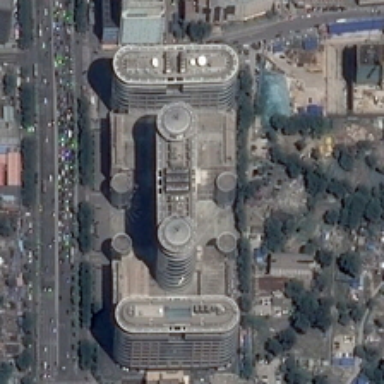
The building is high and low, different sizes .